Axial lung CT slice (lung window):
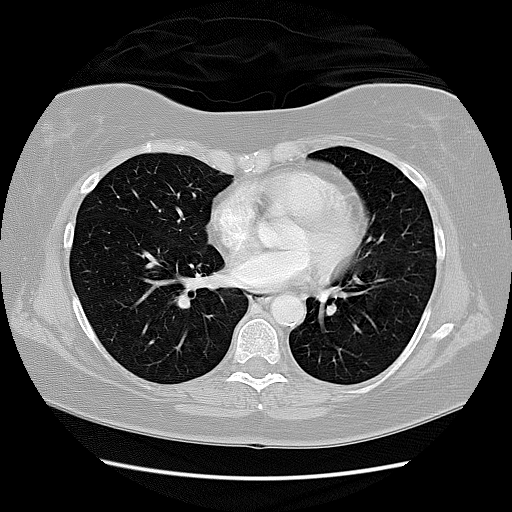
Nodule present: no